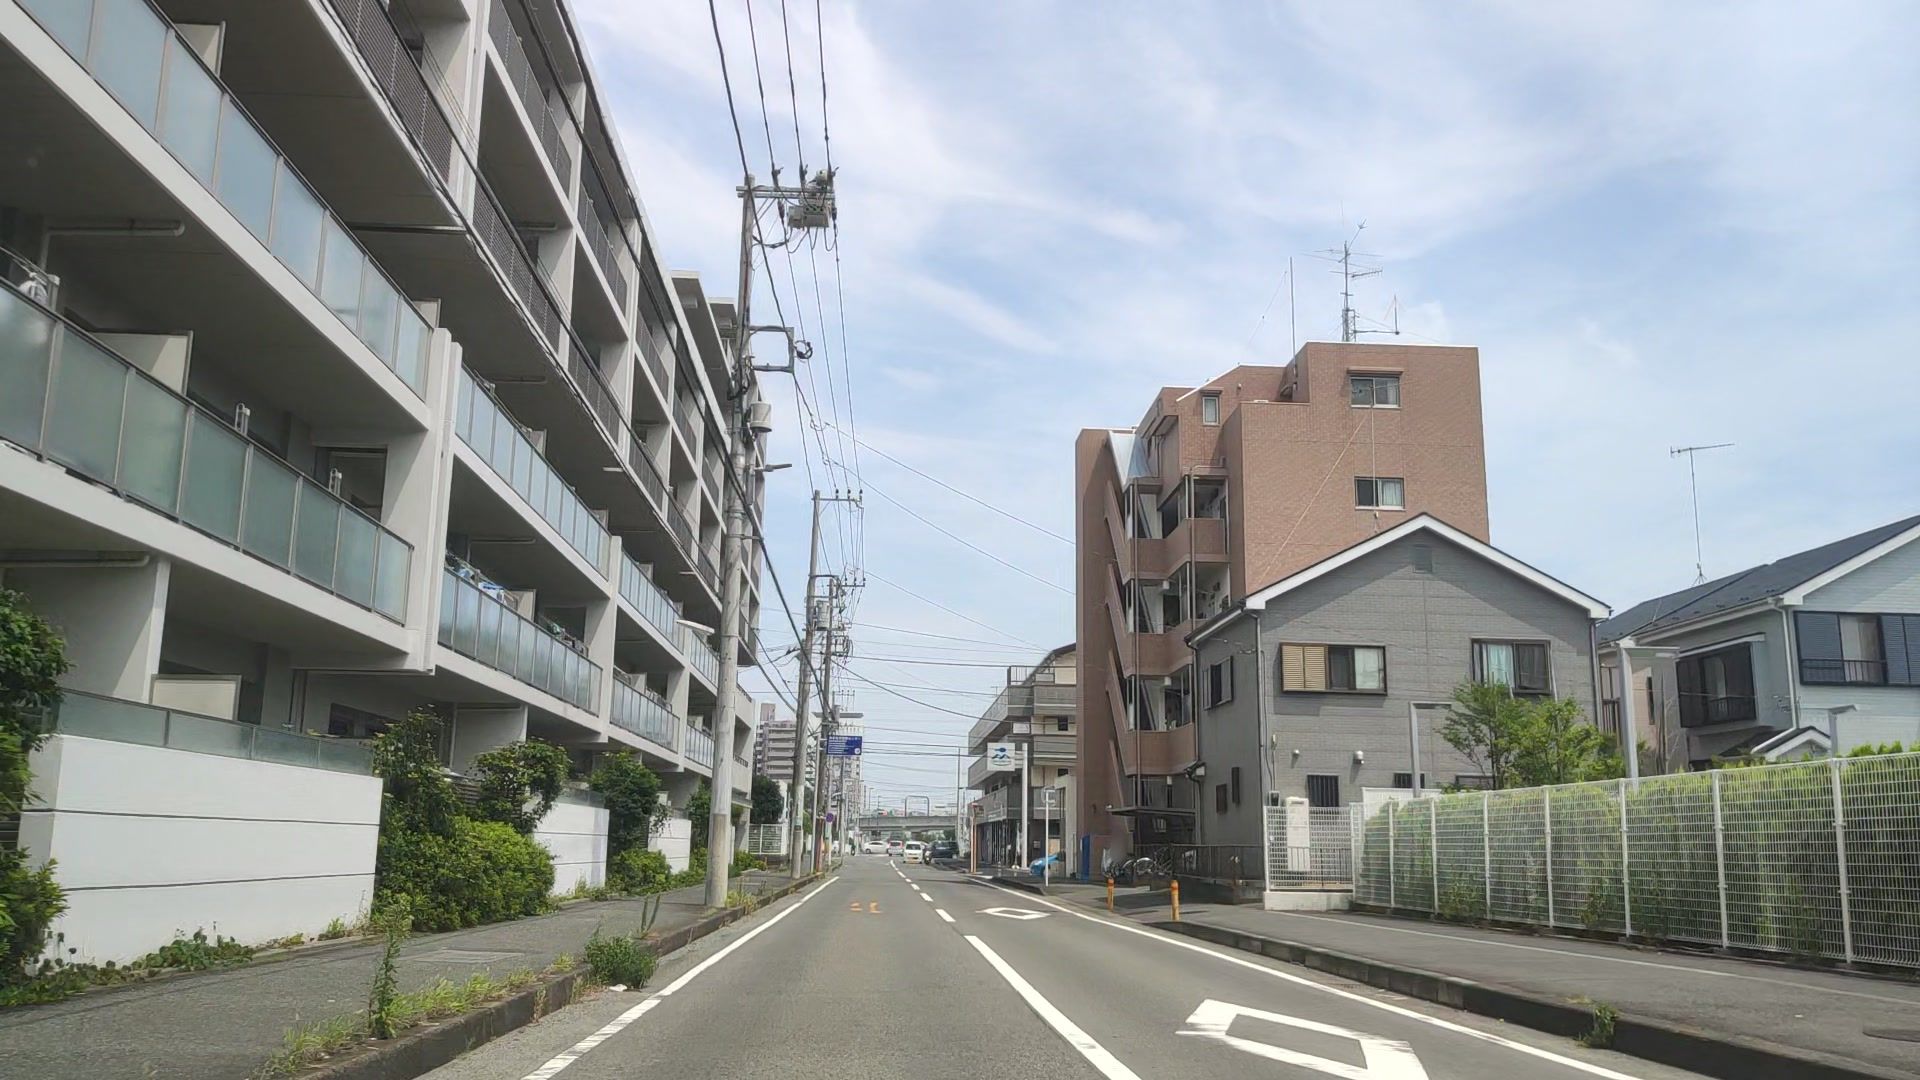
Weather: clear
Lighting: day
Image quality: good
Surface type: driving surface
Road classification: footway
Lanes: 2
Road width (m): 3
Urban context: urban centre
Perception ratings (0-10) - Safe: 5.62, Lively: 6.11, Beautiful: 2.86, Boring: 5.91, Depressing: 6.86, Wealthy: 4.36